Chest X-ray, PA view. Patient: 39 years old, sex M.
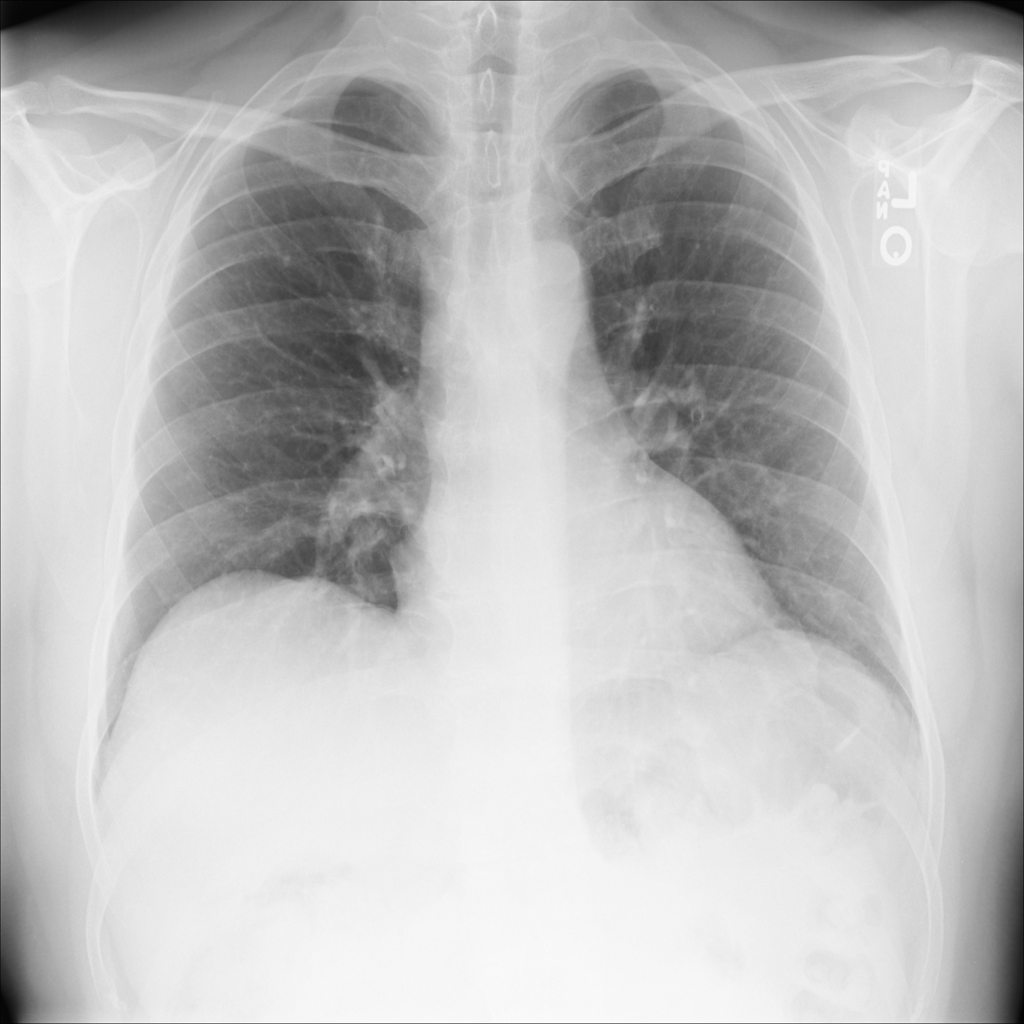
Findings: No Finding